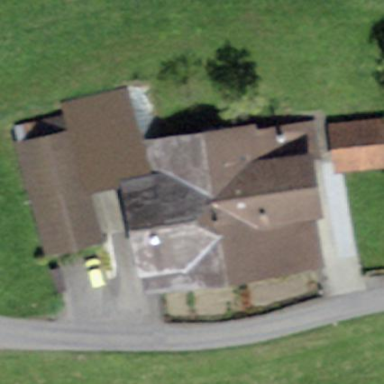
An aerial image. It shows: Residential building.